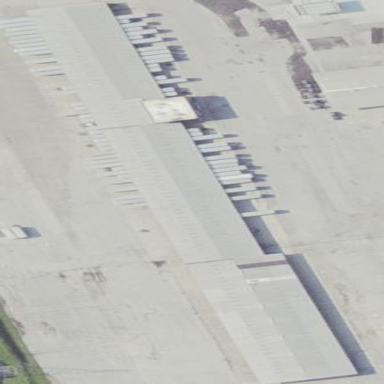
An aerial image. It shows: Commercial building.